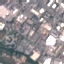
Land use / land cover class: Industrial